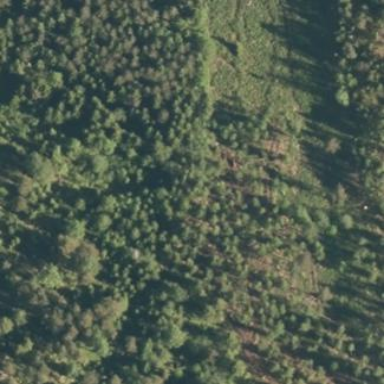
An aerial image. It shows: Scrub area designated for logging.